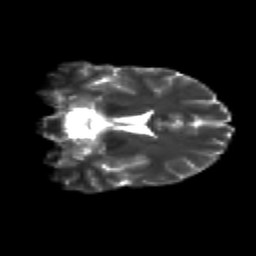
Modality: T2w
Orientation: coronal
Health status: healthy
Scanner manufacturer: siemens
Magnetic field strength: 3 T
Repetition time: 12 s
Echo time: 0.092 s